Interaction volume radius: 10 \u00c5
Interaction volume height: 10 \u00c5
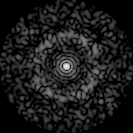
Disorder parameter: 0.8347